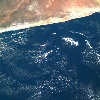
Label: water